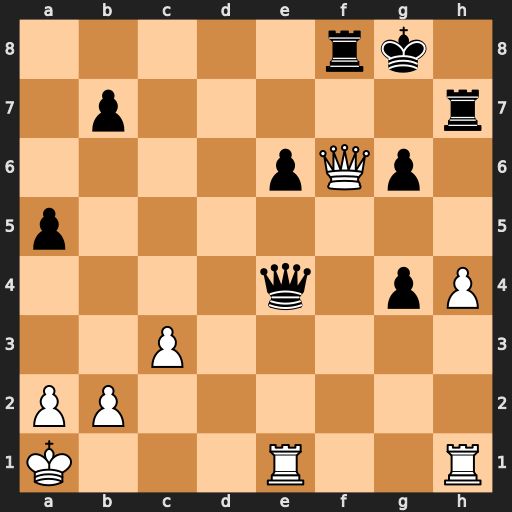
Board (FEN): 5rk1/1p5r/4pQp1/p7/4q1pP/2P5/PP6/K3R2R
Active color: w
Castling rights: -
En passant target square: -
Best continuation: Qxf8+ Kxf8 Rxe4